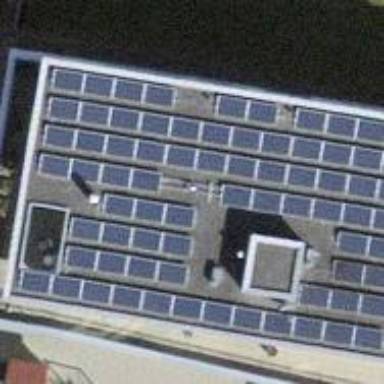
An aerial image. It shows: Solar power generator.